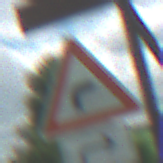
Verkehrszeichen: KurveRechts
Zusatzzeichen unten: RichtungsangabeDurchPfeile5
Umgebung: Outdoor, Nature
Tageszeit: Midday
Wetter: PartlyCloudy
Licht: Natural
Jahreszeit: NotSpecified
Kontrast: HighContrast